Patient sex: M
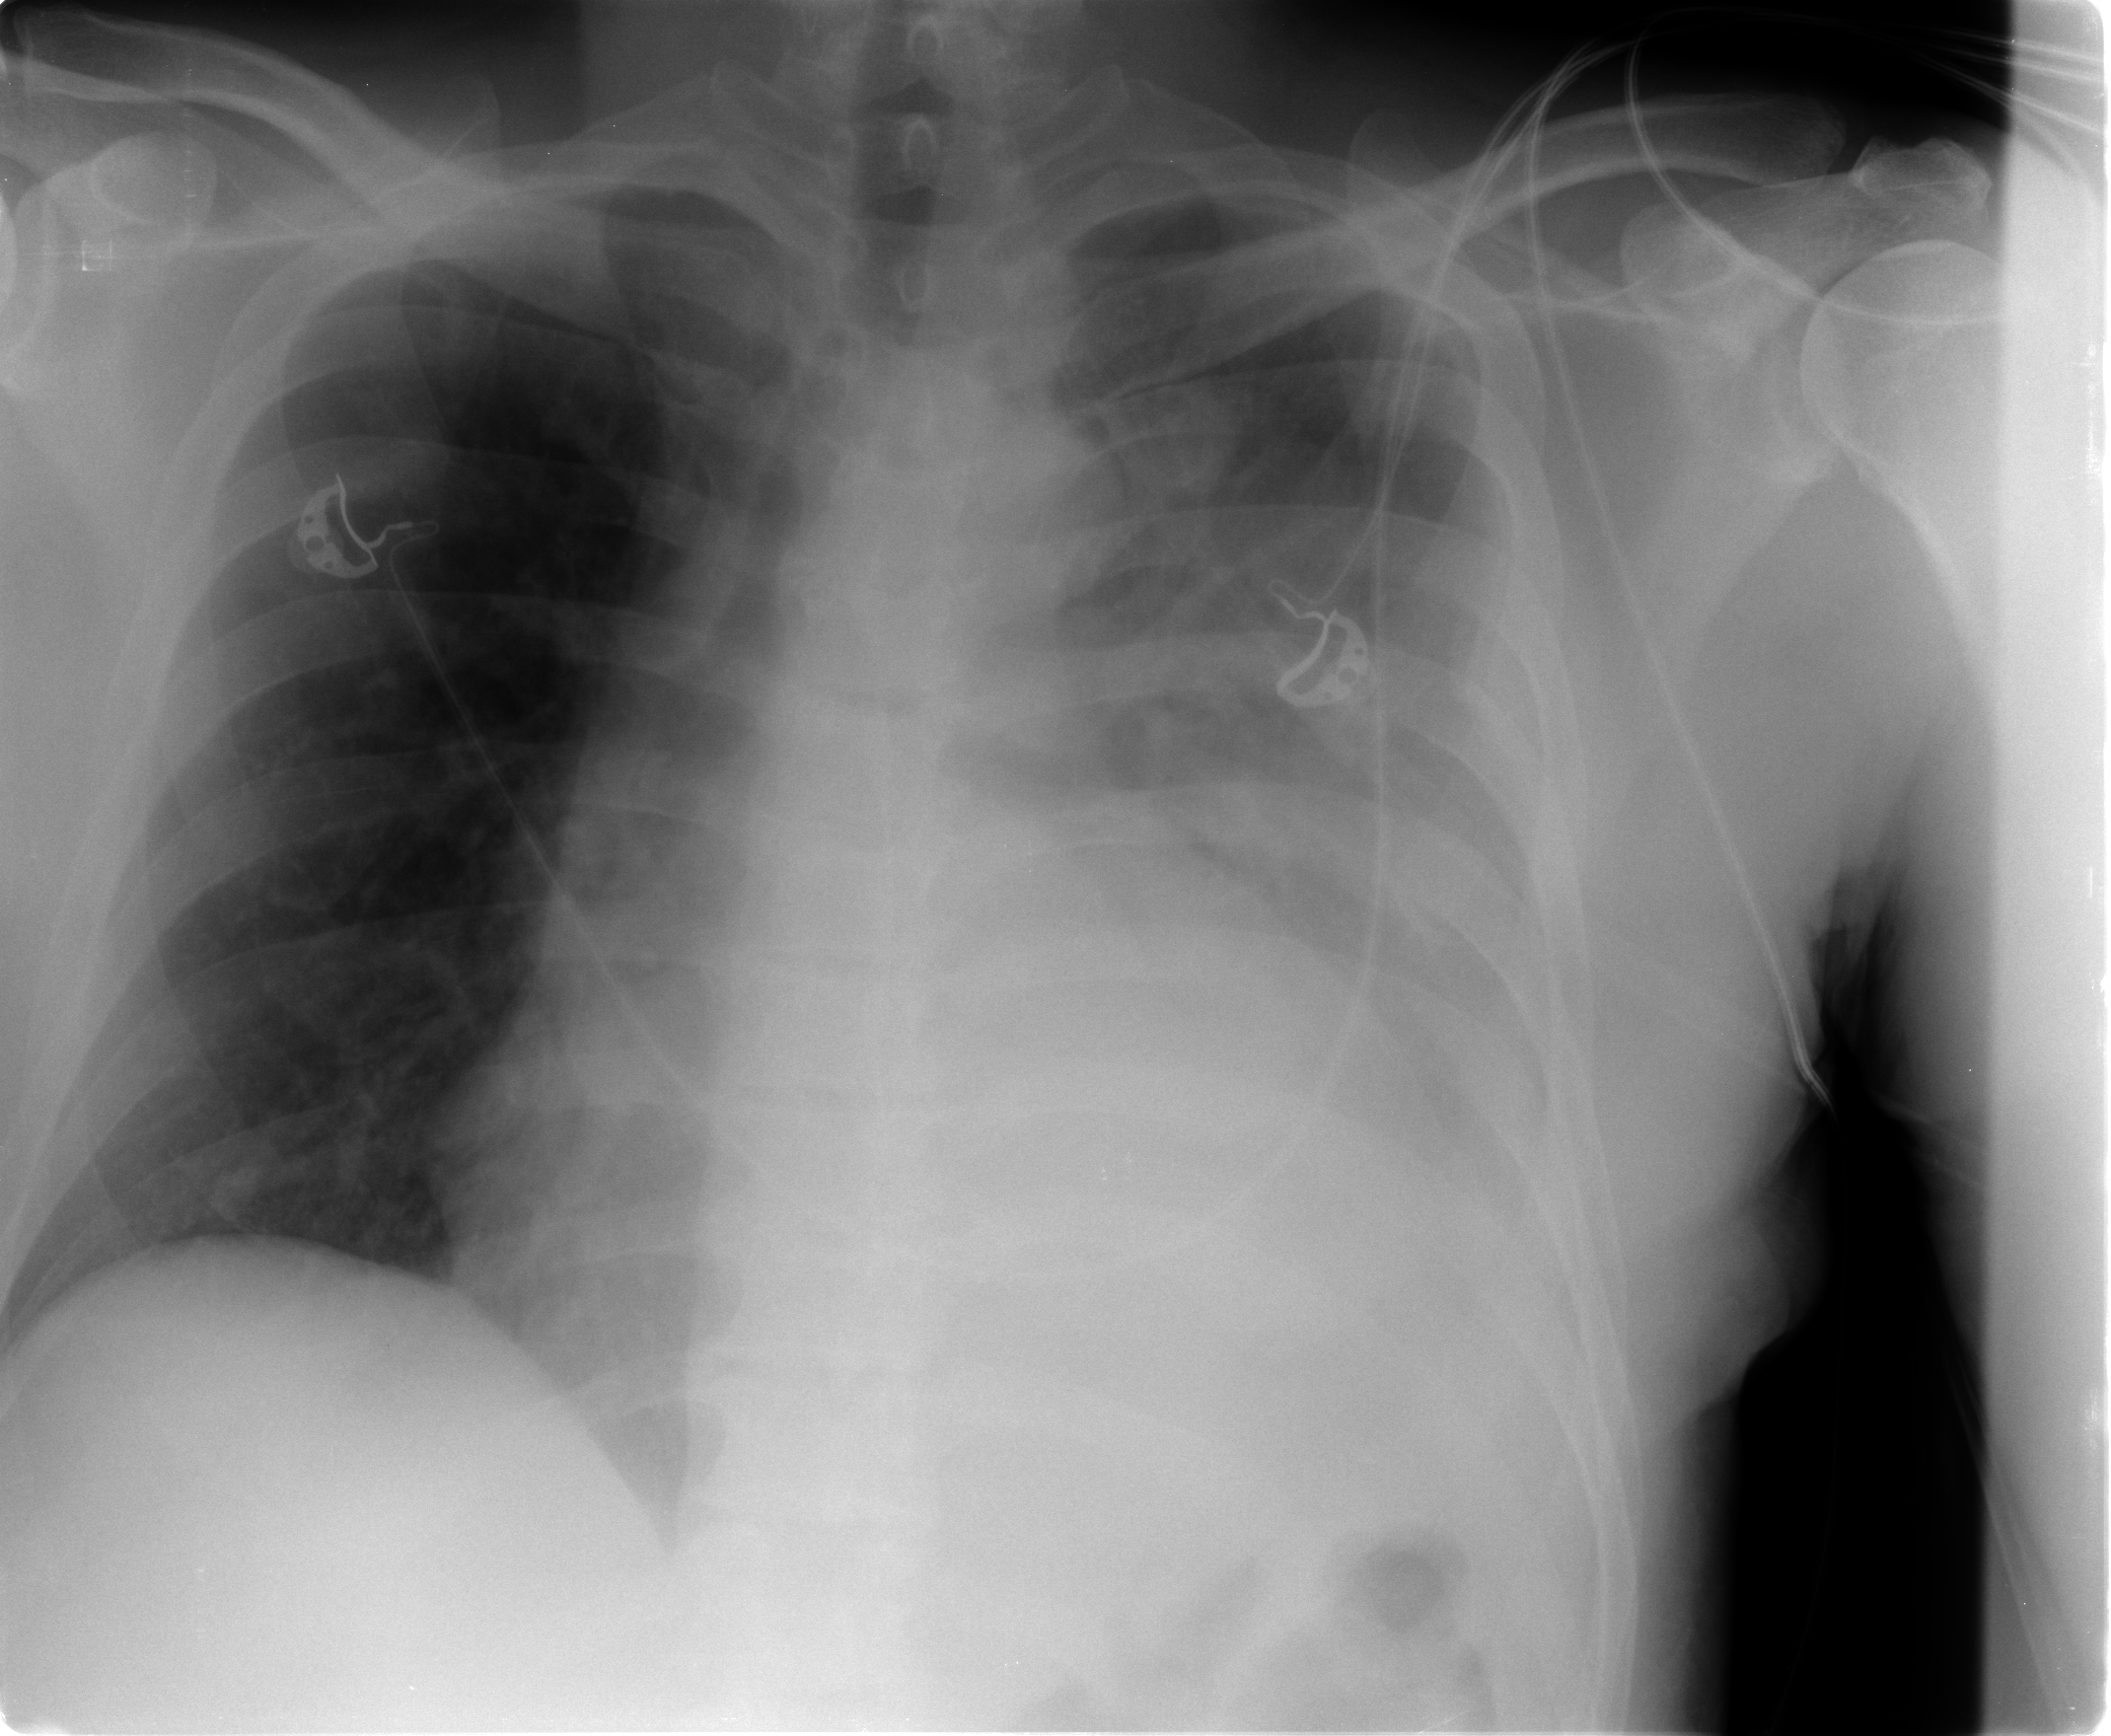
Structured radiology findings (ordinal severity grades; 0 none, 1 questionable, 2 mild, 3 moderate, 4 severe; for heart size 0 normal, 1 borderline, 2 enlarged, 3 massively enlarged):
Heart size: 2
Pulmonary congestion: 1
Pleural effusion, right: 0
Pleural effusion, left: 3
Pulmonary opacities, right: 0
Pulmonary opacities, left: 0
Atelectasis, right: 2
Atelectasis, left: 3